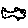
Label: fish